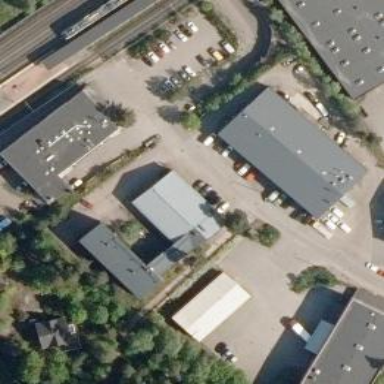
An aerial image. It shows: Industrial building.